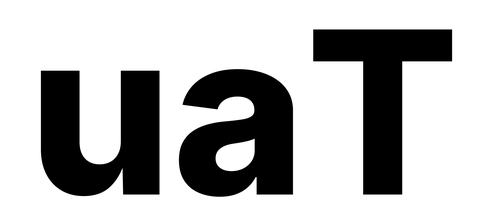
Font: Inter_ExtraBold